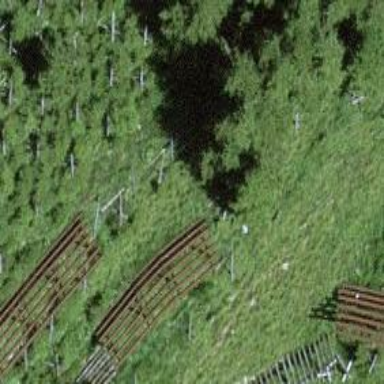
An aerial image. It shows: Snow fence that is man-made.